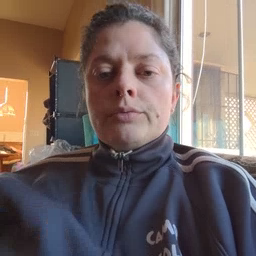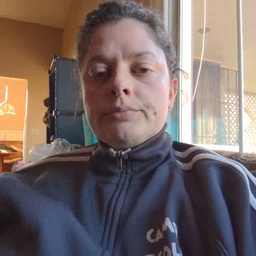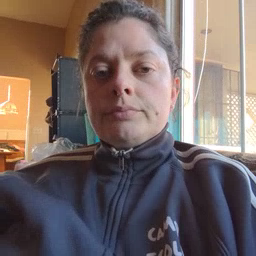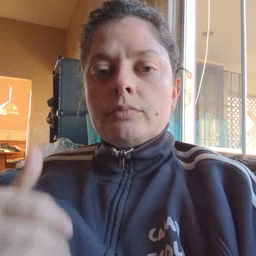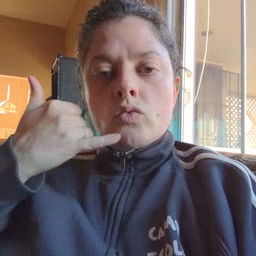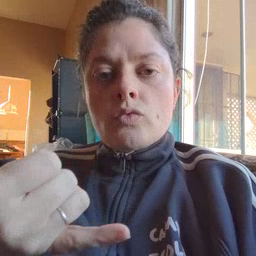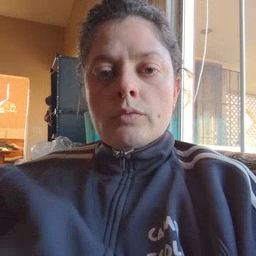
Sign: callonphone